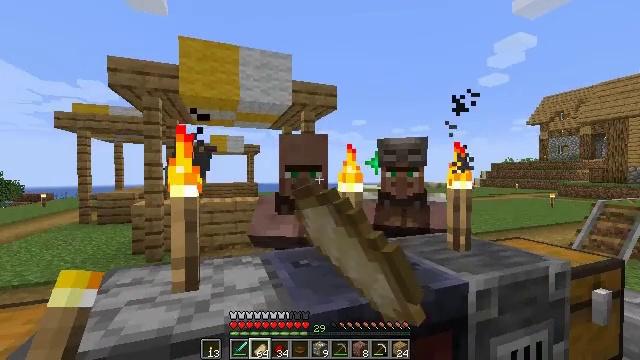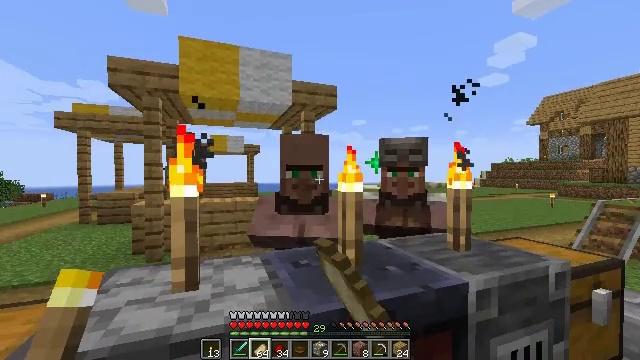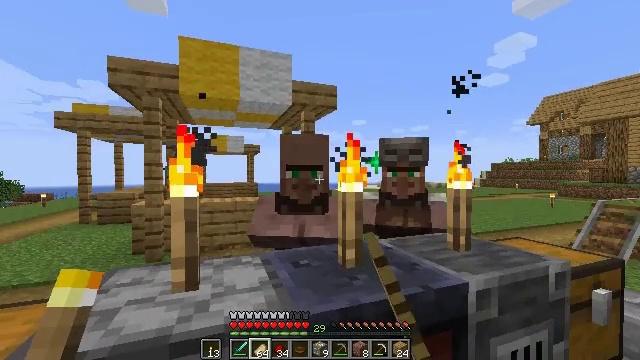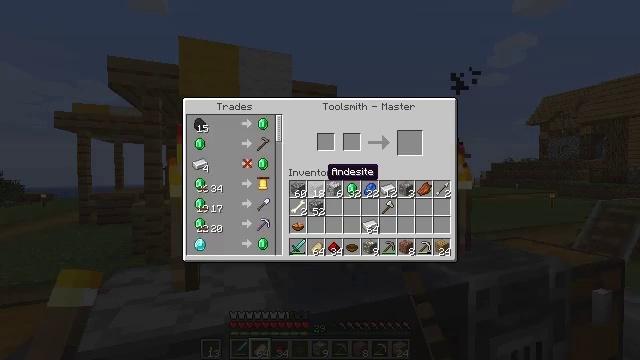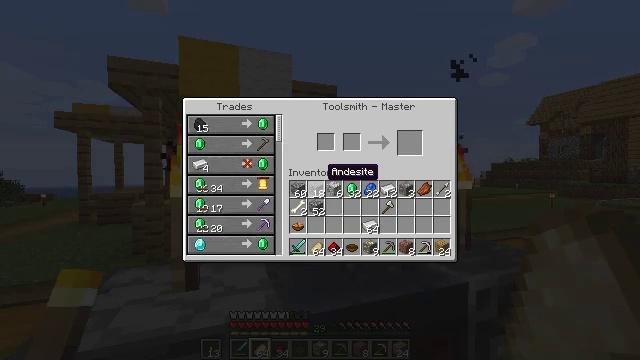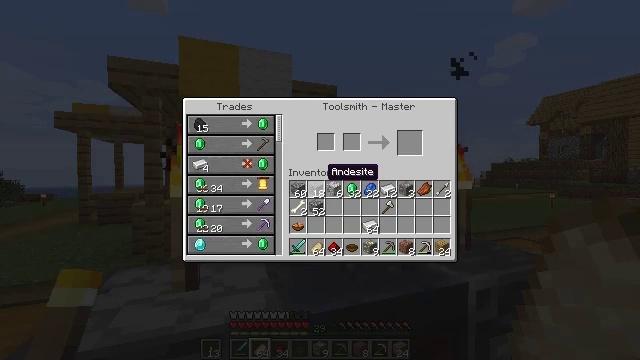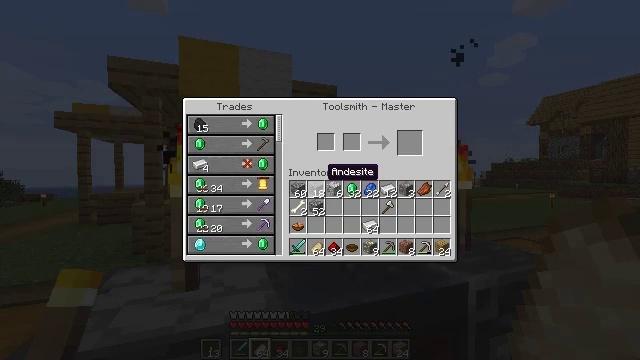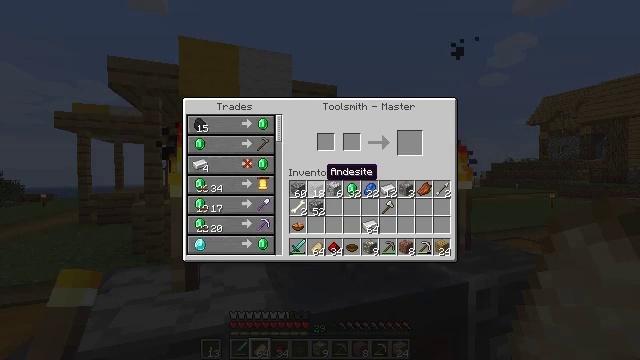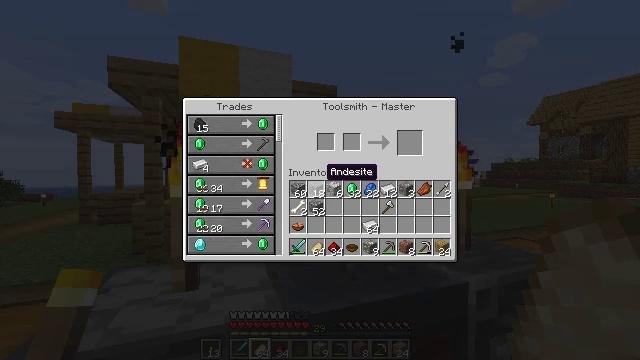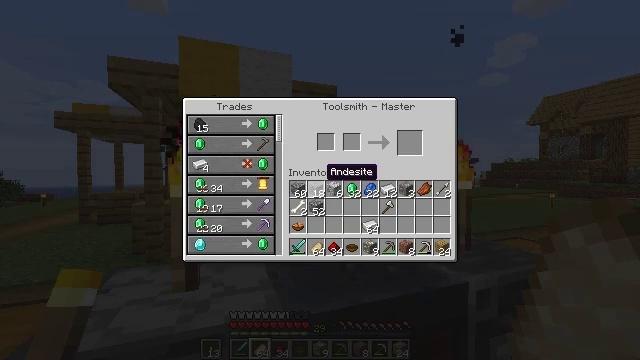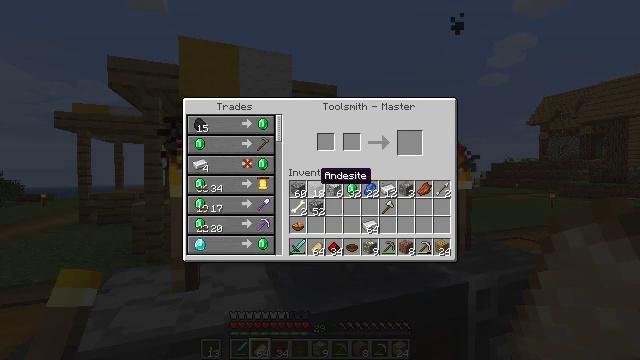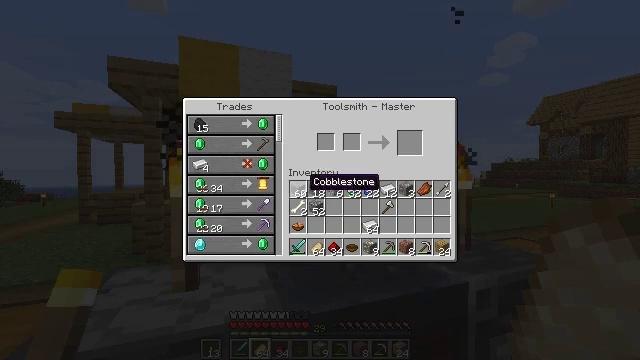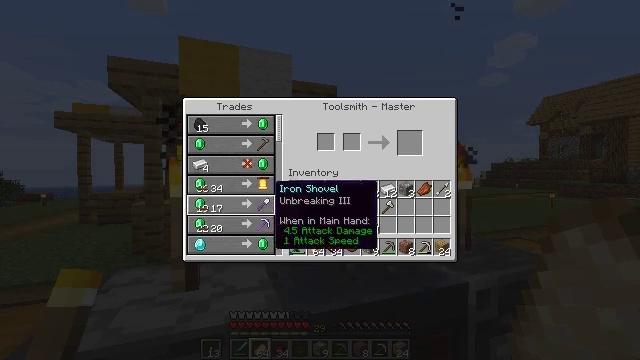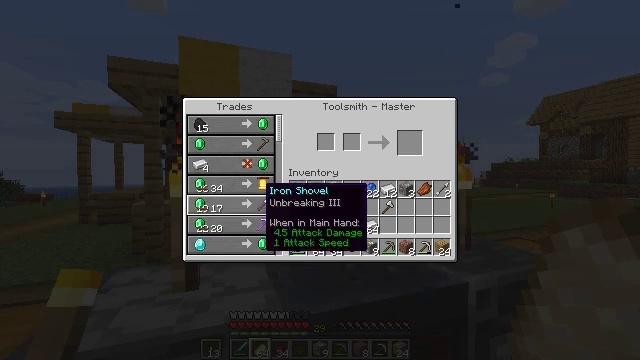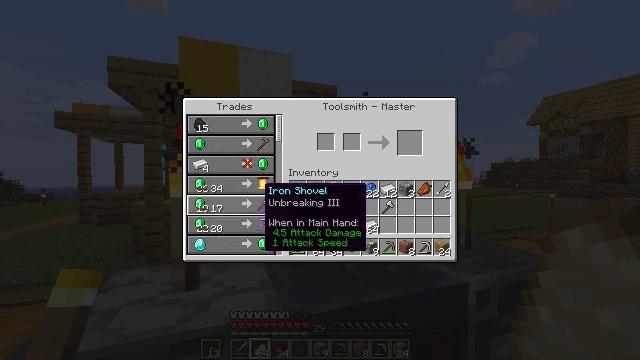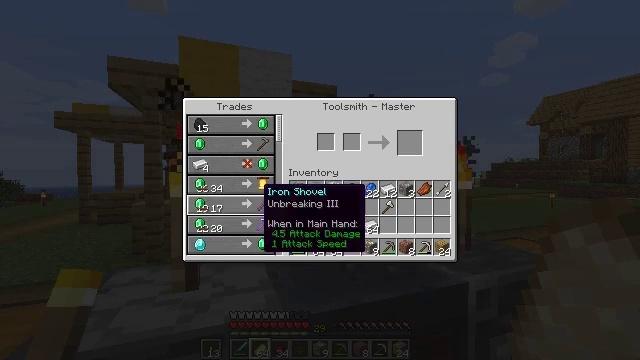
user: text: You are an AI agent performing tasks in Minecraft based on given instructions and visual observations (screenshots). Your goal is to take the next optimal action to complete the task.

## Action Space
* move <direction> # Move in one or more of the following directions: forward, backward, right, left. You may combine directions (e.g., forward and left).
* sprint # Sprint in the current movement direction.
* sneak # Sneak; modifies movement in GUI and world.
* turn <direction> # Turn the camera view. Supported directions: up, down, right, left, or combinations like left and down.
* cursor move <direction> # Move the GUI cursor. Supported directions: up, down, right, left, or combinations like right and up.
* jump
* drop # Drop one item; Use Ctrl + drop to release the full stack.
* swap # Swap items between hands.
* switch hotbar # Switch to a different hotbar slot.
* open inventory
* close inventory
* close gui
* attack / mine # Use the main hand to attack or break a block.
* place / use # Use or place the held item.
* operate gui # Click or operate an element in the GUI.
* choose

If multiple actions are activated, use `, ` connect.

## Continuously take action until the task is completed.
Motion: motion action
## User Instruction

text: Open a crafting table and craft the diamond axe.
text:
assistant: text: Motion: no_op
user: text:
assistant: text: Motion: no_op
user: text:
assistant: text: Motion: open gui
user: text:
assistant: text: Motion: no_op
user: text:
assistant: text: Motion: no_op
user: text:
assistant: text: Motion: no_op
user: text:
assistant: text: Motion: no_op
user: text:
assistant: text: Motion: no_op
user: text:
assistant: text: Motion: no_op
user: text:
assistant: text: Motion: no_op
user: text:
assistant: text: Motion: cursor move left
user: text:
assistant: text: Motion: cursor move left and down
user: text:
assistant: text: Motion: cursor move left
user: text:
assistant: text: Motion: no_op
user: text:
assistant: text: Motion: no_op
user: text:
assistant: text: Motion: cursor move left and down
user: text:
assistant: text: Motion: no_op
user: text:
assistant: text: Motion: no_op
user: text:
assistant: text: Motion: no_op
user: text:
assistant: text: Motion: no_op
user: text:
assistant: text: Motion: no_op
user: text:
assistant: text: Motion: no_op
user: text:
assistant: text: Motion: no_op
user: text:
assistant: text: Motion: no_op
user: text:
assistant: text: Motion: no_op
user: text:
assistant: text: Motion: cursor move right
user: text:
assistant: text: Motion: no_op
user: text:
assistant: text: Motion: no_op
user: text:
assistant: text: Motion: no_op
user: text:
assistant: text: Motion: no_op